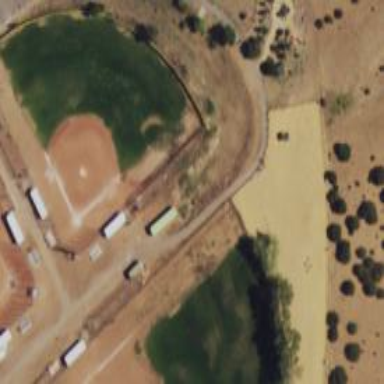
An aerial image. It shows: Baseball pitch for leisure land activities.